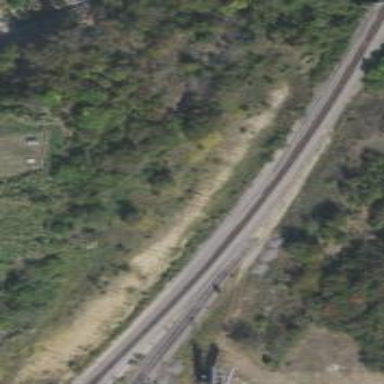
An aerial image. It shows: Disused railway.